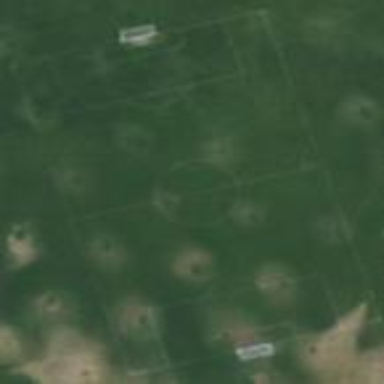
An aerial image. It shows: Soccer pitch for outdoor sports and leisure activities.